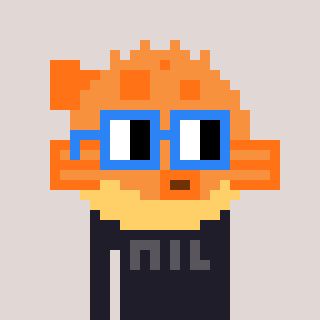
a pixel art character with square blue glasses, a pufferfish-shaped head and a grayscale-colored body on a warm background